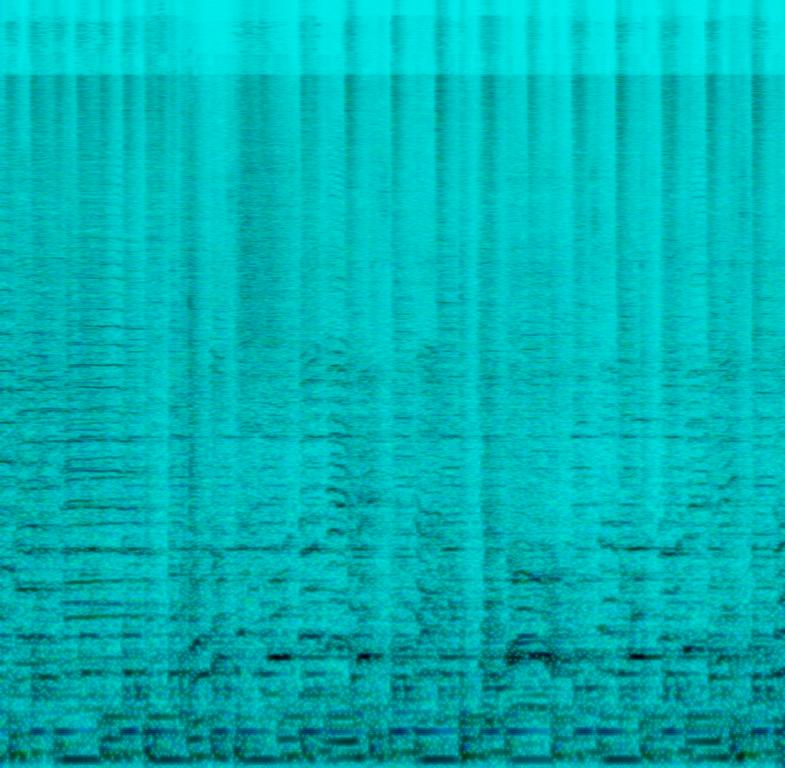
An acoustic drum is holding the groove together with an upright bass and an acoustic guitar playing rhythmic chords on the backbeat. A trumpet and trombone are playing a melody before the male voice starts to sing being backed up by other male voices singing along. This song may be playing during a live event.